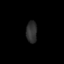
Tissue: skin
Cell type: Epithelial cells
Senescence score: 0.2175
Nuclear area (px): 230
Mean DAPI intensity: 46.757